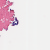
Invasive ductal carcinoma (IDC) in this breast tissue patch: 0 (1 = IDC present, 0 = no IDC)